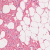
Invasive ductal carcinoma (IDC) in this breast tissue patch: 1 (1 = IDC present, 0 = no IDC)